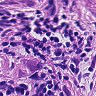
Metastatic tissue present: yes